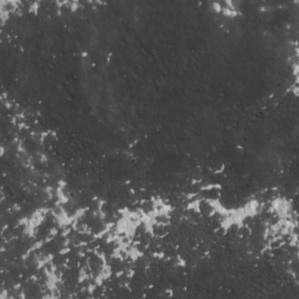
Label: frost